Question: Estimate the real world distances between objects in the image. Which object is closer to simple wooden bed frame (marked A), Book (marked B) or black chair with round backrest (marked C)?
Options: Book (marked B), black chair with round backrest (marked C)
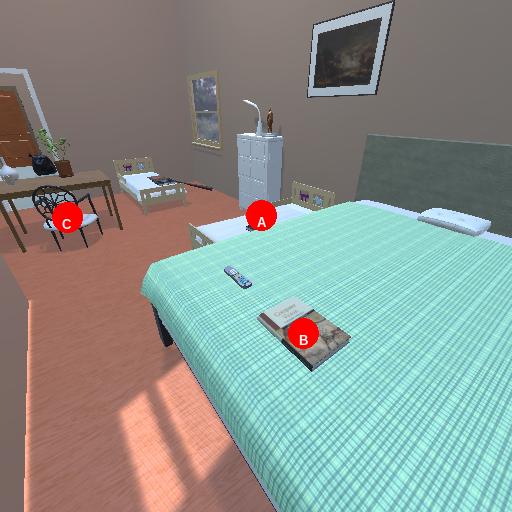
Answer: Book (marked B)